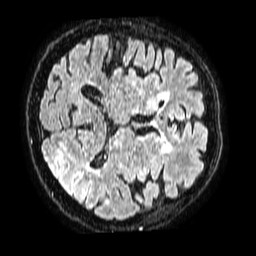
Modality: FLAIR
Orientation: axial
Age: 79
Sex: male
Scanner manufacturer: philips
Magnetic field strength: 1.5 T
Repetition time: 4.8 s
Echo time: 0.3 s